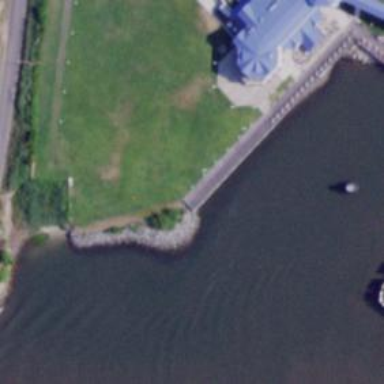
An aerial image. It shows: Breakwater structure.